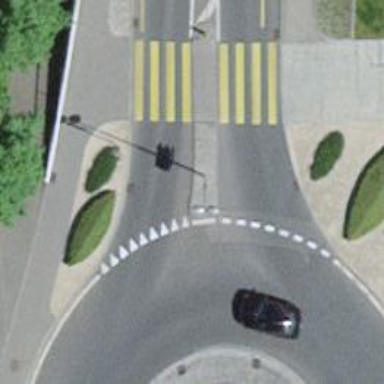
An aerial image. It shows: Road with "give way" sign.